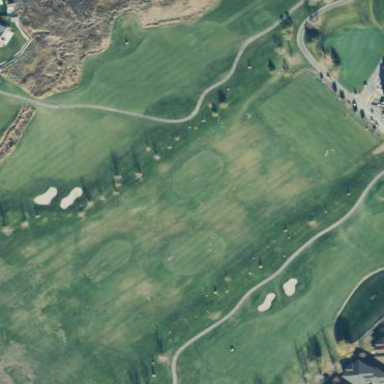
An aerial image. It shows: Grassy area designated as driving range for golf.